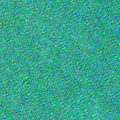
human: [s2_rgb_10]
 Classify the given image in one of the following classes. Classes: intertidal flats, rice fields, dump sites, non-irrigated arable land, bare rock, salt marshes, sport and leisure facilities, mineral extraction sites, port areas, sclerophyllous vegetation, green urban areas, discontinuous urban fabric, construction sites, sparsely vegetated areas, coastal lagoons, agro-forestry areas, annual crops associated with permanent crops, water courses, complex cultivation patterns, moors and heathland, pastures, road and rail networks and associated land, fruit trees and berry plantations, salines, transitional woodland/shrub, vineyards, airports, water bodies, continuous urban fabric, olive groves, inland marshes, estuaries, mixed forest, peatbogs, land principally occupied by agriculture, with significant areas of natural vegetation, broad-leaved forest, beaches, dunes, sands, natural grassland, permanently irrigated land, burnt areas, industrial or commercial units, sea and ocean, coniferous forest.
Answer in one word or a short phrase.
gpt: sea and ocean